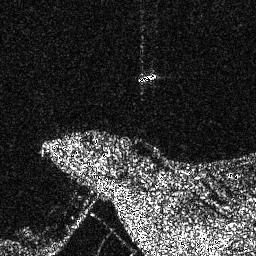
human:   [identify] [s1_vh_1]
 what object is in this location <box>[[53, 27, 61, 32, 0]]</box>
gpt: <ref>1 small ship at the top</ref>